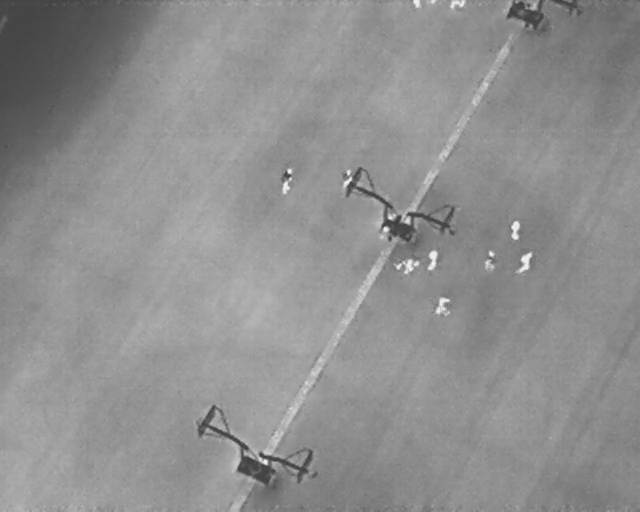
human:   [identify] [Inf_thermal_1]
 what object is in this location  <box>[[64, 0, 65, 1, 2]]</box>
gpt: <ref>1 small person at the top</ref>

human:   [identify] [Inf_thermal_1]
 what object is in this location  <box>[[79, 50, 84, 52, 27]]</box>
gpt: <ref>1 large person at the right</ref>

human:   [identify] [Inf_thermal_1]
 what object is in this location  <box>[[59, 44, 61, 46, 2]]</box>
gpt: <ref>1 small person at the center</ref>